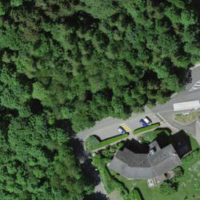
EUNIS habitat code: 41
Species observed at this site:
Allium ursinum
Poecile palustris
Allium paradoxum